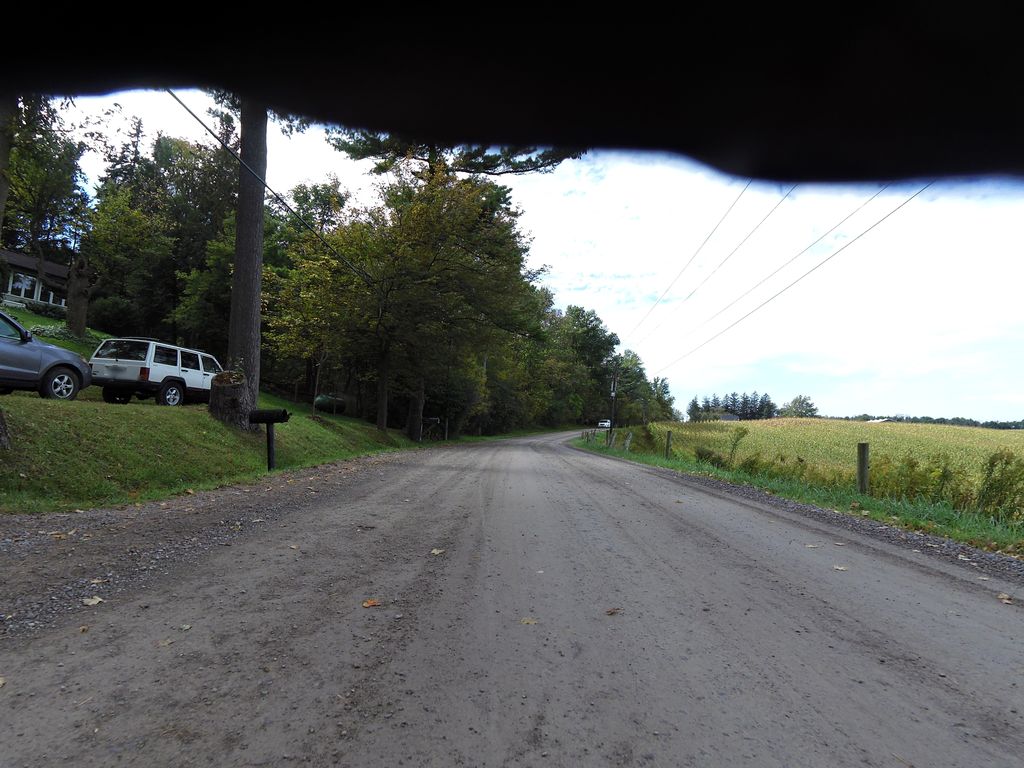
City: hamilton